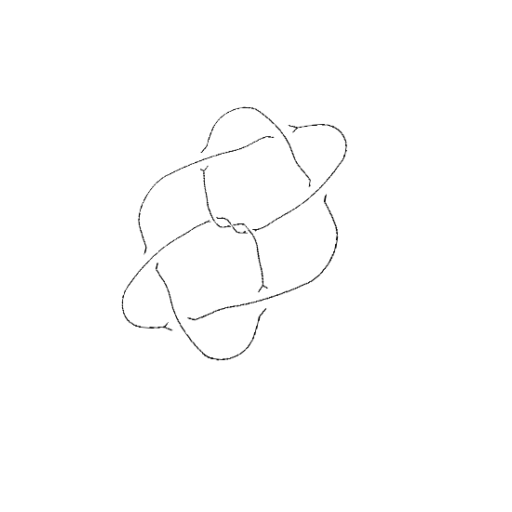
Crossing number: 9